Question: I want to sum two columns' row and then the value insert the other column;s row in the same table using php update. Is it possible?
I try many time but the updated value in all row are same. Like:
'''
id-1, total-150
id-2, total-150
id-3, total-150
'''
Now what can I do?

:
'''
<?php
$conn= new mysqli("localhost", "root", "", "zidm");
$sql = "SELECT * from exam_model ";
foreach ($conn->query($sql) as $row){
$total= $row['English'] + $row['Math'];
$sql="UPDATE exam_model SET total='$total' ";
mysqli_query($conn,$sql);
}
?>
'''
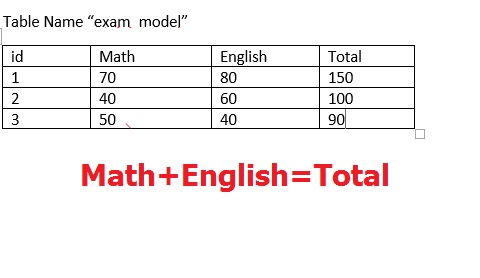
Answer: If you need an update on single row you should add a where clause eg:
'''
<?php
$conn= new mysqli("localhost", "root", "", "zidm");
$sql = "SELECT * from exam_model ";
foreach ($conn->query($sql) as $row)
{
$total= $row['English'] + $row['Math'];
$id = $row['id'];
$sql="UPDATE exam_model SET total='$total' WHERE id = $id";
mysqli_query($conn,$sql);
}
?>
'''